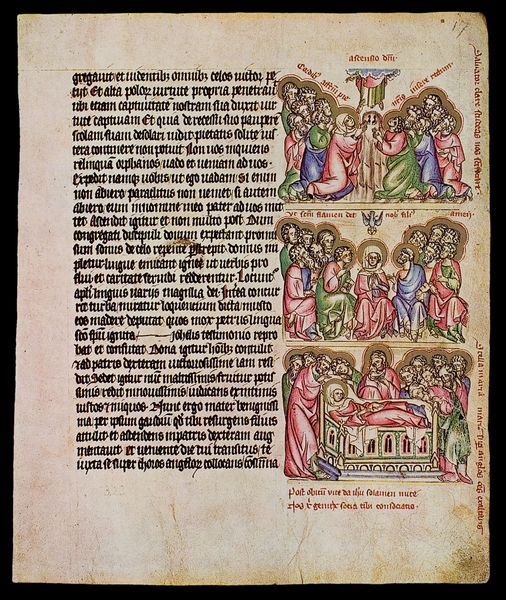
Titel: Passional der Kunigunde von Böhmen
Institution: Prag, Nationalbibliothek
Schlagwörter: meer, wasser, grün, rot, malerei, bibel, taube, tod, gold, schrift, bilder, buch, druck, seite, illustration, text, knien, gebet, gotisch, christus, mittelalter, maria, szenen, grablegung, himmelfahrt, testament, dreiteilig, latein, lateinisch, ausstattung, halo, heiligenscheine, apostel, heiliger geist, buchmalerei, illustrationen, illumination, schriftspiegel, frabig